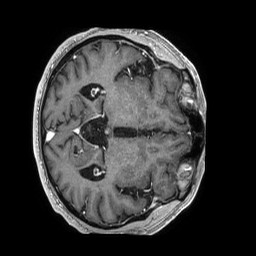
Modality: T1w
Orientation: axial
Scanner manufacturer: philips
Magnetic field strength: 1.5 T
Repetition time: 0.007606 s
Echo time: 0.003461 s